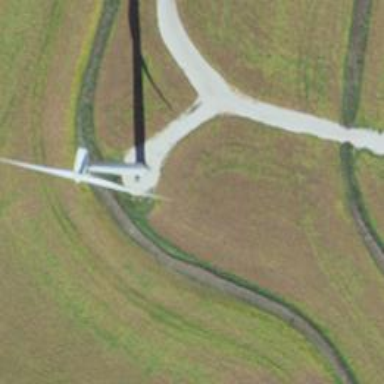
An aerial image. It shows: Wind generator powered by wind. The generator type is horizontal axis and it uses wind turbines.